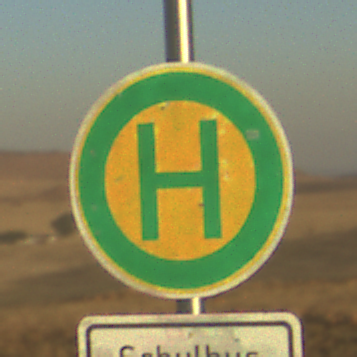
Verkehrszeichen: Haltestelle
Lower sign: ZeitangabenMitBeschraenkungAufWochentage5
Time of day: SunriseSunset
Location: Outdoor (Nature)
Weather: Clear
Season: NotSpecified
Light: Natural